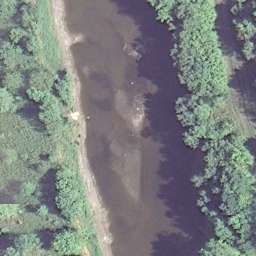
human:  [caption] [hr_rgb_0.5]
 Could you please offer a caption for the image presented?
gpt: Lots of green plants flourish on both banks of the river .

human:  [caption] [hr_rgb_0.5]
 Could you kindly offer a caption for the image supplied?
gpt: A river with dense forest on both banks of the river .

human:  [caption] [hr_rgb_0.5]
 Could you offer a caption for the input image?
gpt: Green plants flourish on both banks of the river .

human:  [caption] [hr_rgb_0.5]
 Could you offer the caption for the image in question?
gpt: It is a river with dense forest on both banks of the river .

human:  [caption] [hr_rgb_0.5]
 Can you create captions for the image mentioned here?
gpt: A river goes through a dense forest .